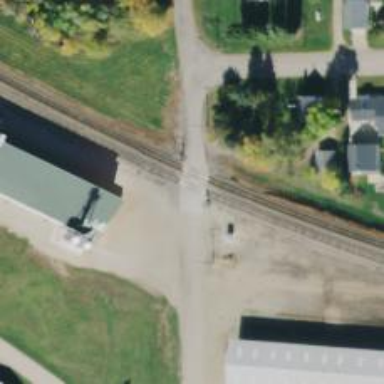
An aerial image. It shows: Railway siding for service.